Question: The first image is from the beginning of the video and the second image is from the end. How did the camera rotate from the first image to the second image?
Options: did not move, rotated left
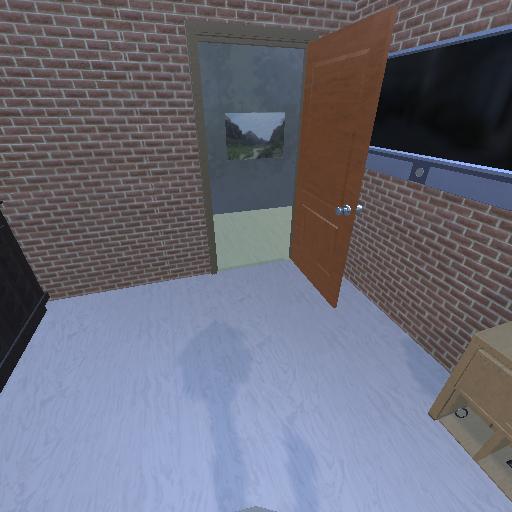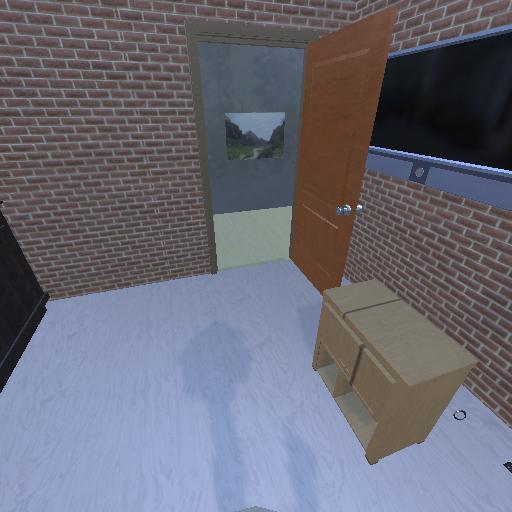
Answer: did not move